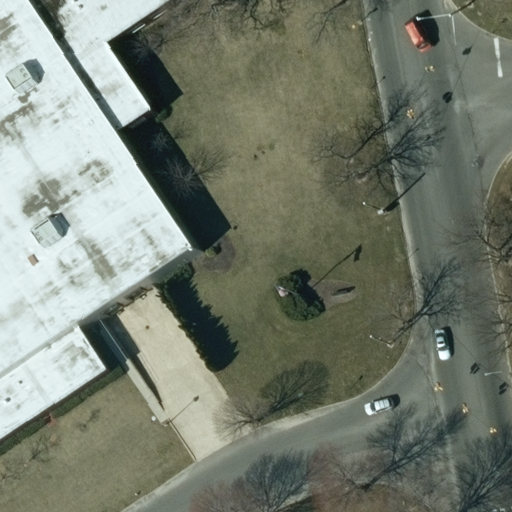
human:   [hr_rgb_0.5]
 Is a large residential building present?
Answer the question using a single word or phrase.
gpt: no

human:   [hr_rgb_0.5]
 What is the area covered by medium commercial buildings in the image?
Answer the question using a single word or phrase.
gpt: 0m2

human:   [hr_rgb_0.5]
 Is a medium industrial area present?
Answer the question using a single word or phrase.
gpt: no

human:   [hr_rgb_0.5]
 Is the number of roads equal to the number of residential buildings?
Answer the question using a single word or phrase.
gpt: no

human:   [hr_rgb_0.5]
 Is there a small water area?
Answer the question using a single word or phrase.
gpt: no

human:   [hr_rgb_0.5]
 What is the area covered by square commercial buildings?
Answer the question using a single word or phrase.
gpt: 0m2

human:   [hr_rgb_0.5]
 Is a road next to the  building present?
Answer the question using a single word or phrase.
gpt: yes

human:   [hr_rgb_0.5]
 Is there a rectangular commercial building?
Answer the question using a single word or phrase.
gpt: yes

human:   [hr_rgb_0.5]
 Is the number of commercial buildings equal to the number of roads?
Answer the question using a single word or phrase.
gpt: no

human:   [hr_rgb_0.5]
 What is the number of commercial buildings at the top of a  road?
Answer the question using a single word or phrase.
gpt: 0

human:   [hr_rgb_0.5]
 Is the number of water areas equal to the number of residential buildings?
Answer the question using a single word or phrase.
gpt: yes

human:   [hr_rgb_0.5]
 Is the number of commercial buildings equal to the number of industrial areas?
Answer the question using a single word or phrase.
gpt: yes

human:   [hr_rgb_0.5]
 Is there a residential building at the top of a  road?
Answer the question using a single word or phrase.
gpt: no

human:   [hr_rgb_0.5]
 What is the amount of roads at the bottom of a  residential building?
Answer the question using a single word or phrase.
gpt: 0

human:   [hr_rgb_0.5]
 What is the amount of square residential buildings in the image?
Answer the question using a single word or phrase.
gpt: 0

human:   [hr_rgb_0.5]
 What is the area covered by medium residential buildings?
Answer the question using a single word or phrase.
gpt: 0m2

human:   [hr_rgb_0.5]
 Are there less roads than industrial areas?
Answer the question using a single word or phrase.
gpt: no

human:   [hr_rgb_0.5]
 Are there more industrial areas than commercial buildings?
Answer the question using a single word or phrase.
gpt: no

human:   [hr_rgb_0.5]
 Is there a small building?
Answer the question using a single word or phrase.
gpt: no

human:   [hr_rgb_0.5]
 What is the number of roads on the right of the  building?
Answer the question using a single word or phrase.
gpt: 4

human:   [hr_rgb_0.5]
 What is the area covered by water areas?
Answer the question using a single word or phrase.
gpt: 0m2

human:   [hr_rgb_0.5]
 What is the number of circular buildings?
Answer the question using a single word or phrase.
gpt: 0

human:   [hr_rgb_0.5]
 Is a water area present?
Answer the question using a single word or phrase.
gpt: no

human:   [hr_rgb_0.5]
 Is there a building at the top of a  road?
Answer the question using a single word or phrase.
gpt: no

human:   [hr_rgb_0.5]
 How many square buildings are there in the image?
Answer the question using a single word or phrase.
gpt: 0

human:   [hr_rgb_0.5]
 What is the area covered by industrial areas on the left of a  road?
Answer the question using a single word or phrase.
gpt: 10623m2

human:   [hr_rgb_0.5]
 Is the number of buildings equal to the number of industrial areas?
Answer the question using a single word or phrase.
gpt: yes

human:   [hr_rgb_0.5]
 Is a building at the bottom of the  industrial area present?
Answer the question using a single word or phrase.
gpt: no

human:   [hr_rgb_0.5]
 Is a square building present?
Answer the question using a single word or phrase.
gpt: no

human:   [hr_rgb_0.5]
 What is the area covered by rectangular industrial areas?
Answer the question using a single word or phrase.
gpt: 10623m2

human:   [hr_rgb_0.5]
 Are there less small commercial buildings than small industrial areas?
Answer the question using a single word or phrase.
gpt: no

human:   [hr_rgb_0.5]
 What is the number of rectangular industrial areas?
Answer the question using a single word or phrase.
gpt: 1

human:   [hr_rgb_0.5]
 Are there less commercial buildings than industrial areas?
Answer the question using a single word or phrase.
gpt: no

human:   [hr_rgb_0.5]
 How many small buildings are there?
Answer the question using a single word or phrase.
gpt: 0

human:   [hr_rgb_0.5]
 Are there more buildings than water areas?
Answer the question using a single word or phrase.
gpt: yes

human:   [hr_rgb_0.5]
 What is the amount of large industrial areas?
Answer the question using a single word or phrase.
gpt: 1